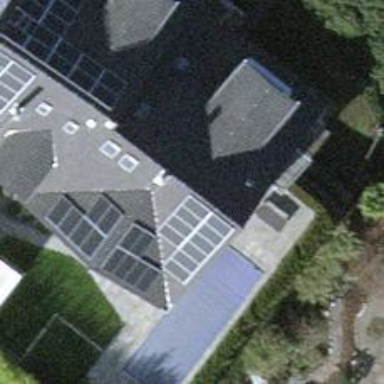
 consisting of solar photovoltaic panels."